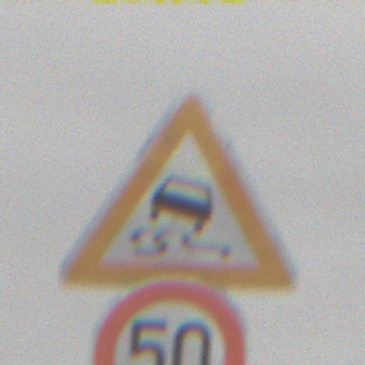
Verkehrszeichen: SchleuderOderRutschgefahr
Zusatzzeichen unten: Geschwindigkeit50
Umgebung: Outdoor, Nature
Tageszeit: MorningAfternoon
Wetter: Overcast
Licht: Natural
Jahreszeit: Winter
Kontrast: LowContrast